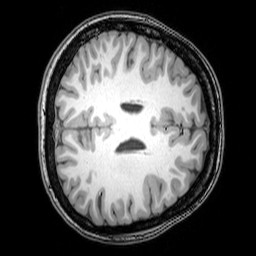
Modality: T1w
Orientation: axial
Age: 23
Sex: female
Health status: healthy
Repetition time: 0.081 s
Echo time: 0.037 s